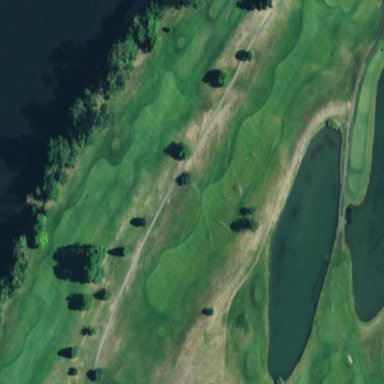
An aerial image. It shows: Area with grass used as rough in golf course.